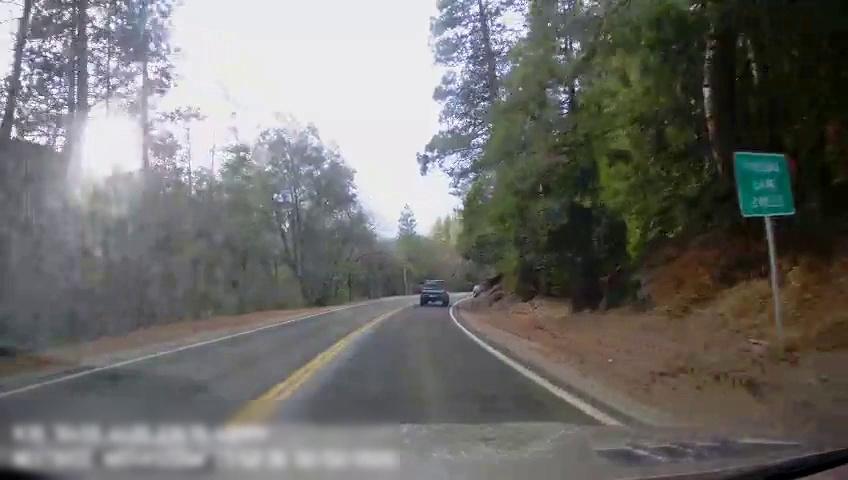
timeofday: Day
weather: Sunny
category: Drivable Space
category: Vehicles | Truck
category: Lanes | Current Lane
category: Lanes | Opposite Lane
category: Lanes | Opposite Lane
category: Lanes | Opposite Lane
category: Traffic | Signs